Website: lowes
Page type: payment
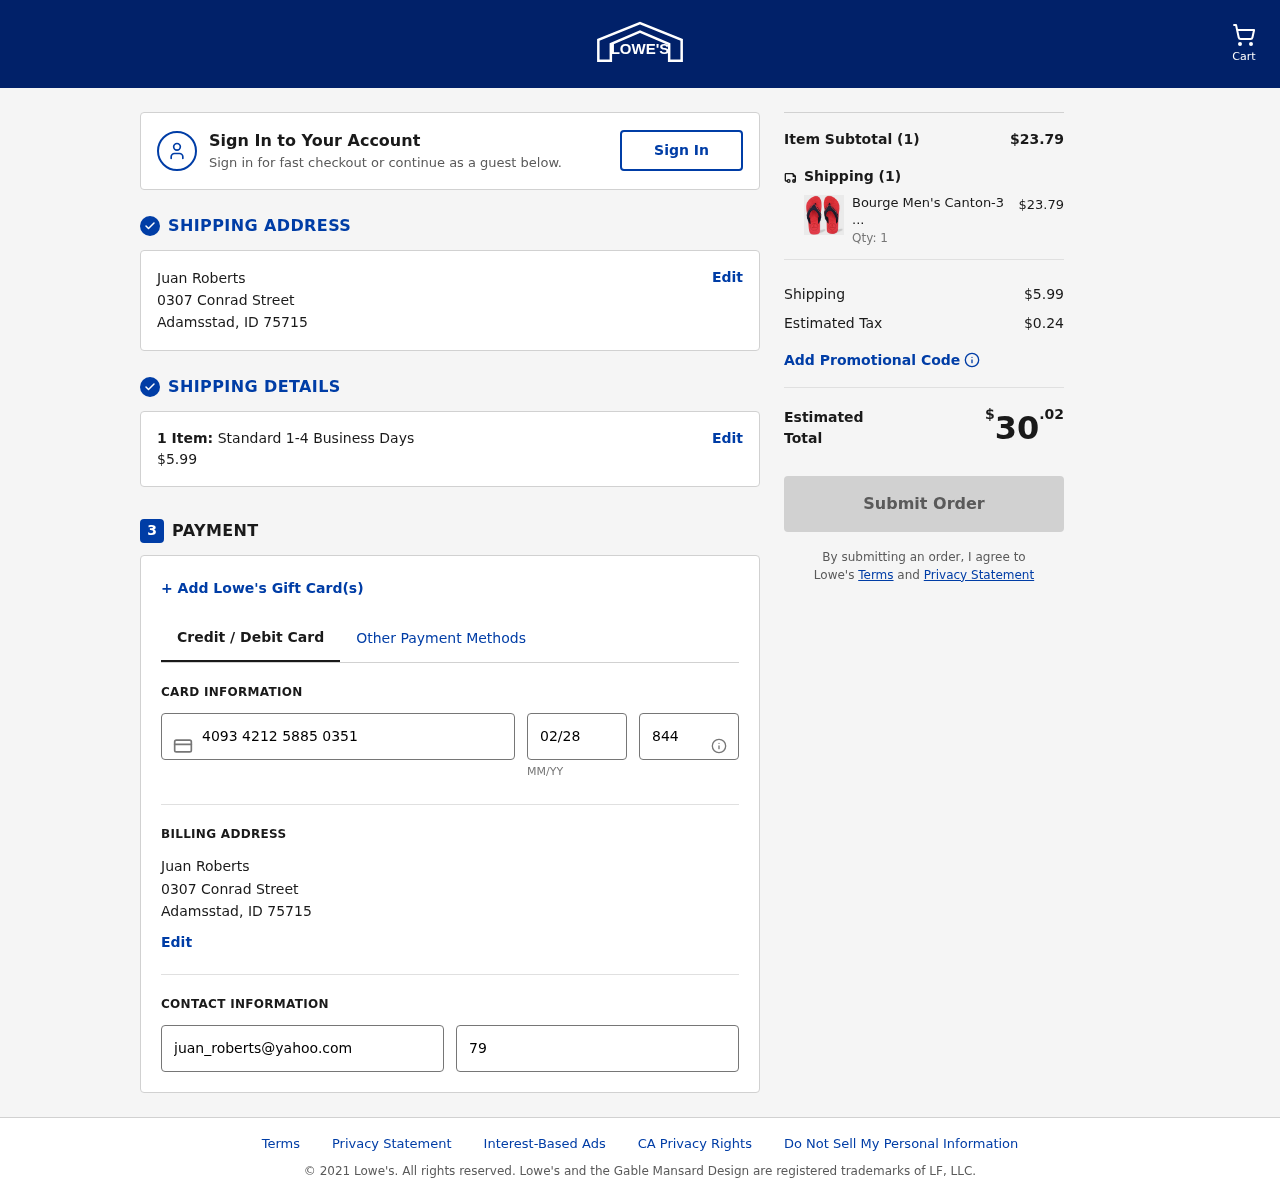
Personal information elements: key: PII_CARD_CVV
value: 844
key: PII_CARD_EXPIRY
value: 02/28
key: PII_CARD_NUMBER
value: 4093 4212 5885 0351
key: PII_CITY
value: Adamsstad
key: PII_EMAIL
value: juan_roberts@yahoo.com
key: PII_FULLNAME
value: Juan Roberts
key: PII_PHONE
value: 7978370944
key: PII_POSTCODE
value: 75715
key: PII_STATE_ABBR
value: ID
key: PII_STREET
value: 0307 Conrad Street
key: PII_FULLNAME2
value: Juan Roberts
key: PII_CITY2
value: Adamsstad
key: PII_STATE_ABBR2
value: ID
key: PII_POSTCODE_FULL
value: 75715
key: PII_POSTCODE_NUMERIC
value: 75715
Product elements: key: PRODUCT1_NAME
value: Bourge Men's Canton-3 Red Flip Flops-8 UK (42 EU) (9 US) (Canton-3-08)
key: PRODUCT1_PRICE
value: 23.79
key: PRODUCT1_QUANTITY
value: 1
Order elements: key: ORDER_NUM_ITEMS
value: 1
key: ORDER_SHIPPING_COST
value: $5.99
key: ORDER_NUM_ITEMS2
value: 1
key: ORDER_SUBTOTAL
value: $23.79
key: ORDER_NUM_ITEMS3
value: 1
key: ORDER_SHIPPING_COST2
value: $5.99
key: ORDER_TAX
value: $0.24
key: ORDER_TOTAL
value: $30.02